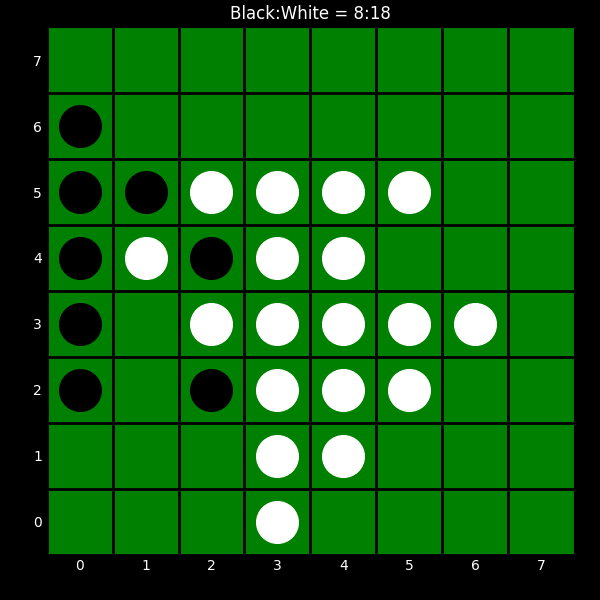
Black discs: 8
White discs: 18